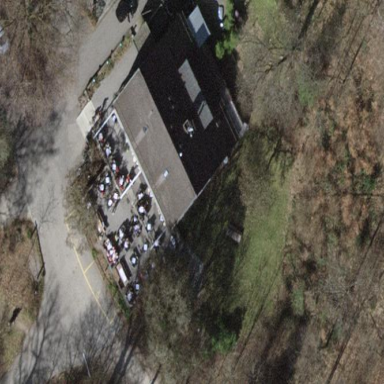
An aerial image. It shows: Restaurant building.